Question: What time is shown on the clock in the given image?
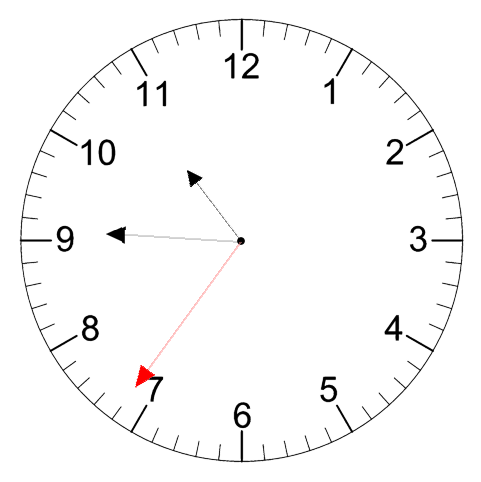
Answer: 10:45:36